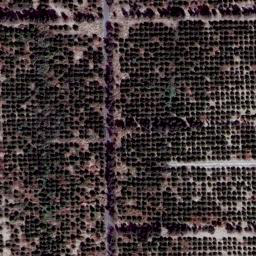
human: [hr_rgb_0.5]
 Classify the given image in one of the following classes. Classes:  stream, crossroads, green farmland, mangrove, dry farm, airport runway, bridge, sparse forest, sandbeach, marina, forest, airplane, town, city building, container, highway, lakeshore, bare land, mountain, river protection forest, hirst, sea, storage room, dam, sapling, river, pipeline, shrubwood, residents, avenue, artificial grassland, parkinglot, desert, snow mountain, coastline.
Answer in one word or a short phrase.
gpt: dry farm